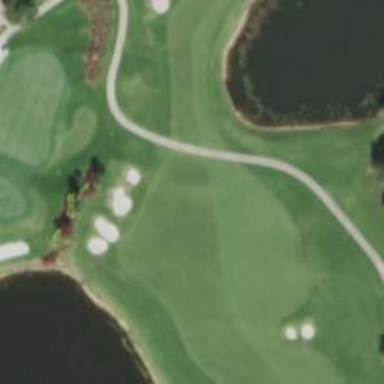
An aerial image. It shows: View of golf hole.